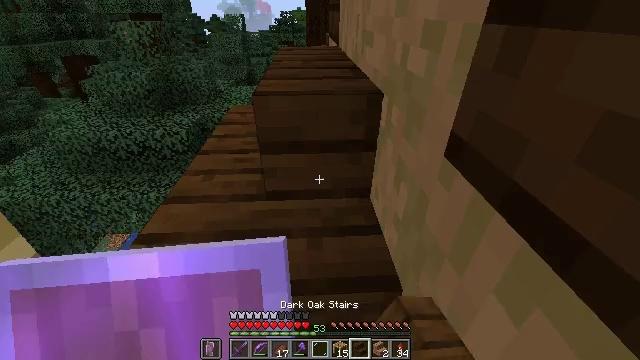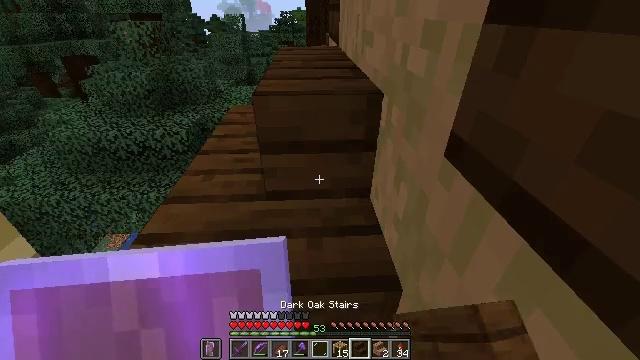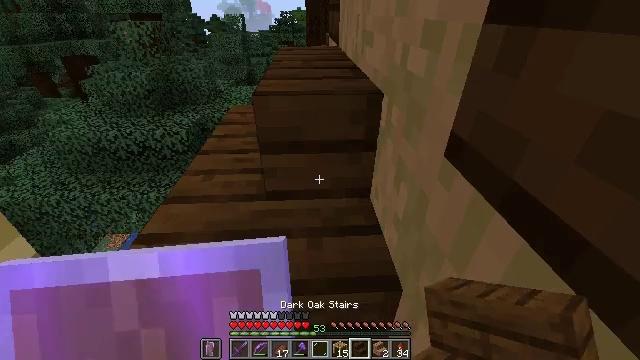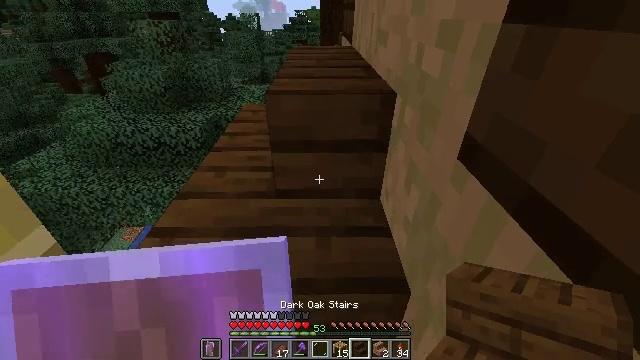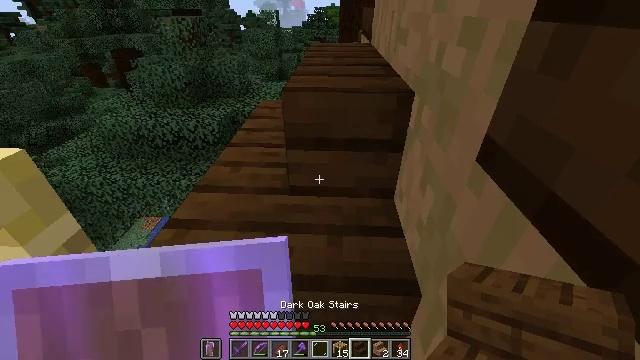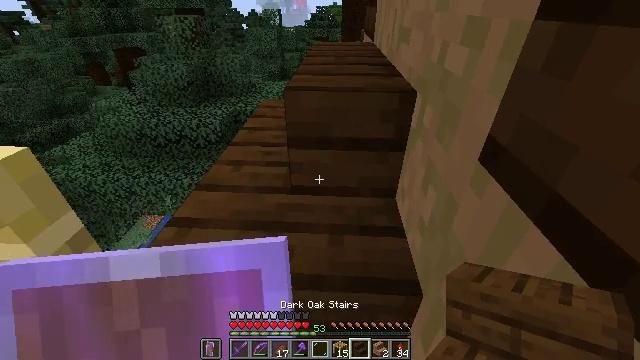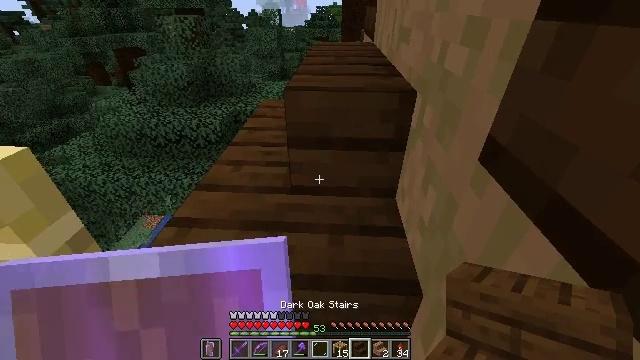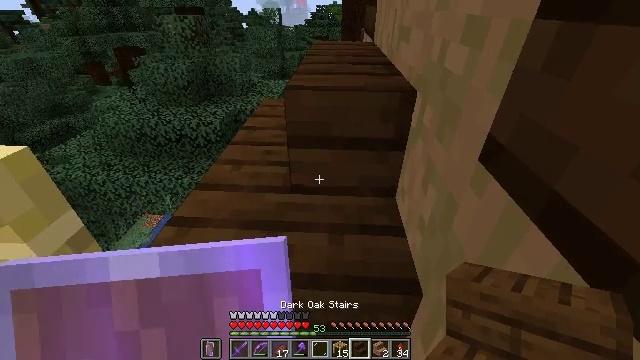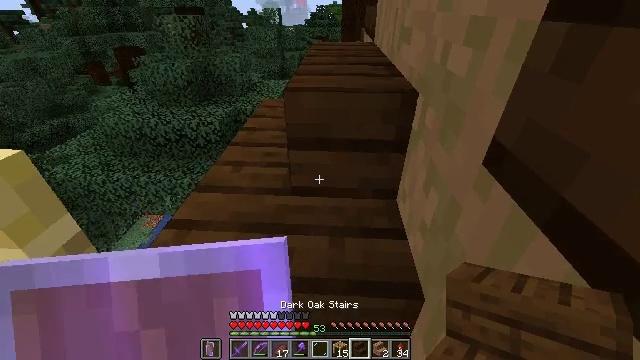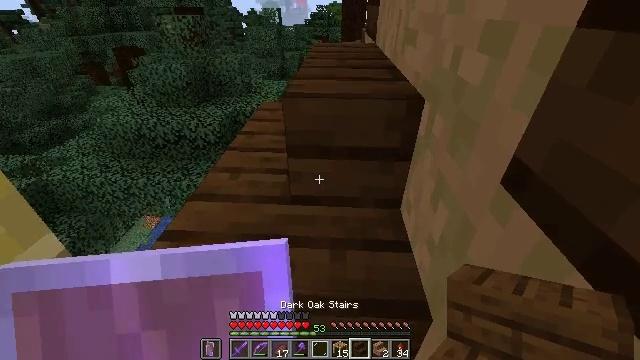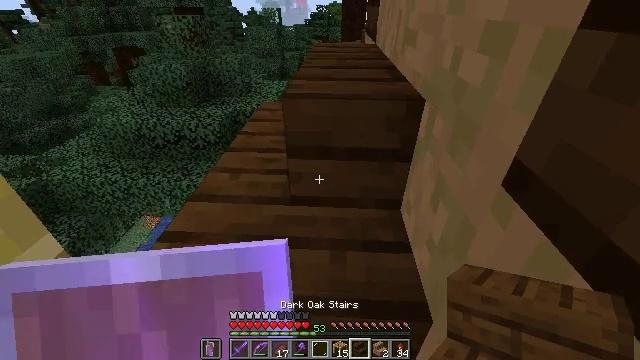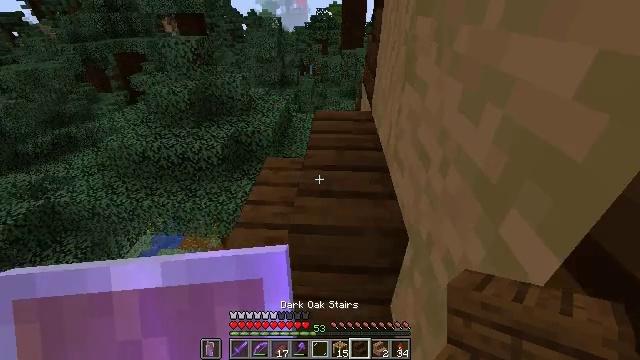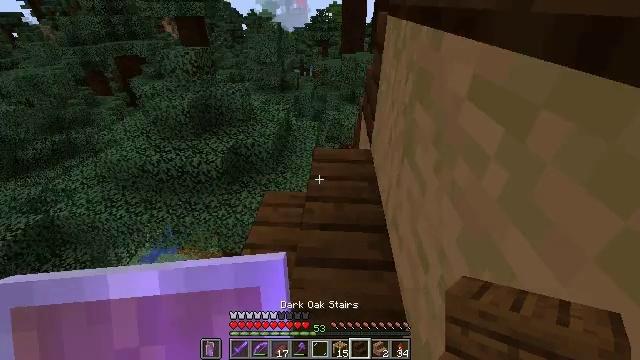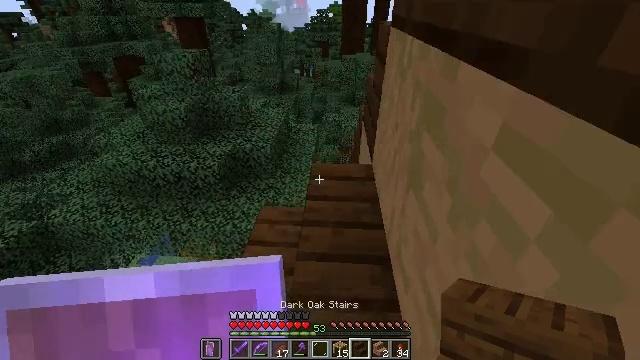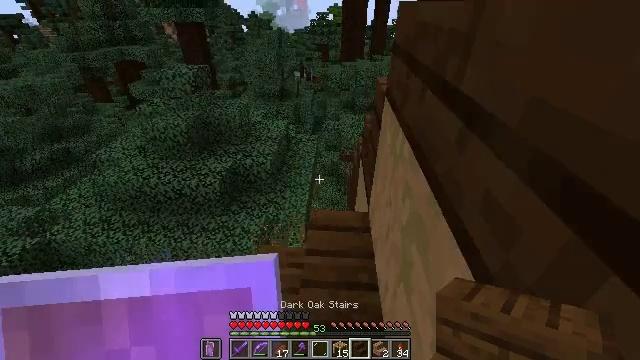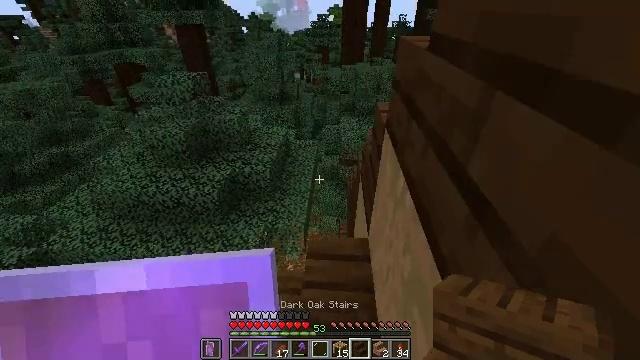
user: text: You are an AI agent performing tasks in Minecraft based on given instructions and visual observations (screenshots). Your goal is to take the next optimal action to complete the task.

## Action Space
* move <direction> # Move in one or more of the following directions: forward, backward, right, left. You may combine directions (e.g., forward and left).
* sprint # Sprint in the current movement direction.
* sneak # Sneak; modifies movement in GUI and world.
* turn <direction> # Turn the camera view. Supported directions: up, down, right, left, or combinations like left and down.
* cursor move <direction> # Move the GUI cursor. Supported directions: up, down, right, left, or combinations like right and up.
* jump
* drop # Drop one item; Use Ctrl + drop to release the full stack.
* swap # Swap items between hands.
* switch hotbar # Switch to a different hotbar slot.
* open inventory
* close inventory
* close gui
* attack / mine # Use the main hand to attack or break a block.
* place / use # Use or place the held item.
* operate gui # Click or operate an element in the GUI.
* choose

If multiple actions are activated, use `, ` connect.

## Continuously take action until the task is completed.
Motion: motion action
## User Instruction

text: Remove the dark oak stairs from the build.
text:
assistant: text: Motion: sneak
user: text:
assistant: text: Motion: sneak
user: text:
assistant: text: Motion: sneak, turn left
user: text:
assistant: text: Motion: sneak, turn left
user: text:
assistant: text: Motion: sneak
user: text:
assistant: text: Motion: sneak
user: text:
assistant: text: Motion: sneak
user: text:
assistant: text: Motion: move forward, sneak
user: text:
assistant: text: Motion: move forward, sneak
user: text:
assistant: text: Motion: move forward
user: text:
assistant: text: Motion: move forward
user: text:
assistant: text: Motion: move forward
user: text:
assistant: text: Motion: move forward
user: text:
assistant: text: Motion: move forward
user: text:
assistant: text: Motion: move forward
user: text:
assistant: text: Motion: move forward
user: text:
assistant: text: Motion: move forward
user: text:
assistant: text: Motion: move forward
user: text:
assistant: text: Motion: move forward, sneak, turn down
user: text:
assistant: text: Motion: sneak, turn right and down
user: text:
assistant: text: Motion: sneak, turn right and down
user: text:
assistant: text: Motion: sneak, turn right and down
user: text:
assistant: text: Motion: sneak, turn right and down
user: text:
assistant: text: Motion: sneak, turn right and down
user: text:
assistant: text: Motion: move left, sneak, turn right and down
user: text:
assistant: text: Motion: move left, sneak, turn right and down
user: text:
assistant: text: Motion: move left, sneak, turn right and down
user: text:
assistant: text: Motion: move left, sneak, turn right and down
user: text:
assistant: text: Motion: move left, sneak, turn right
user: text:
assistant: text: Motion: move left, sneak, turn right and down